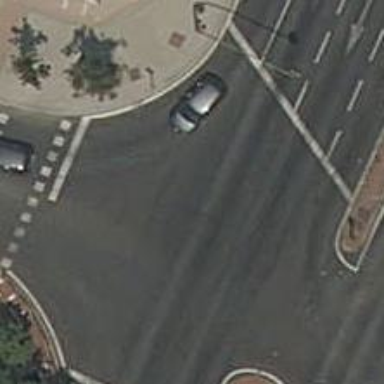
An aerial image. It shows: Road with traffic signals for signaling.